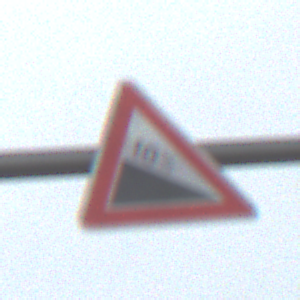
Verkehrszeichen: Gefaelle10
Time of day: Midday
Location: Roofed (Beach)
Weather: Overcast
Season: NotSpecified
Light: Natural